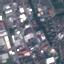
Land use / land cover class: Industrial